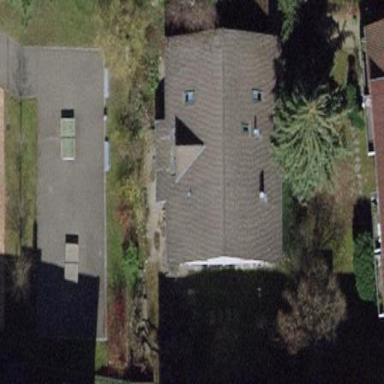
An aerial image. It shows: Building with tile roof.